Milling tool wear sample.
Tool blade image: 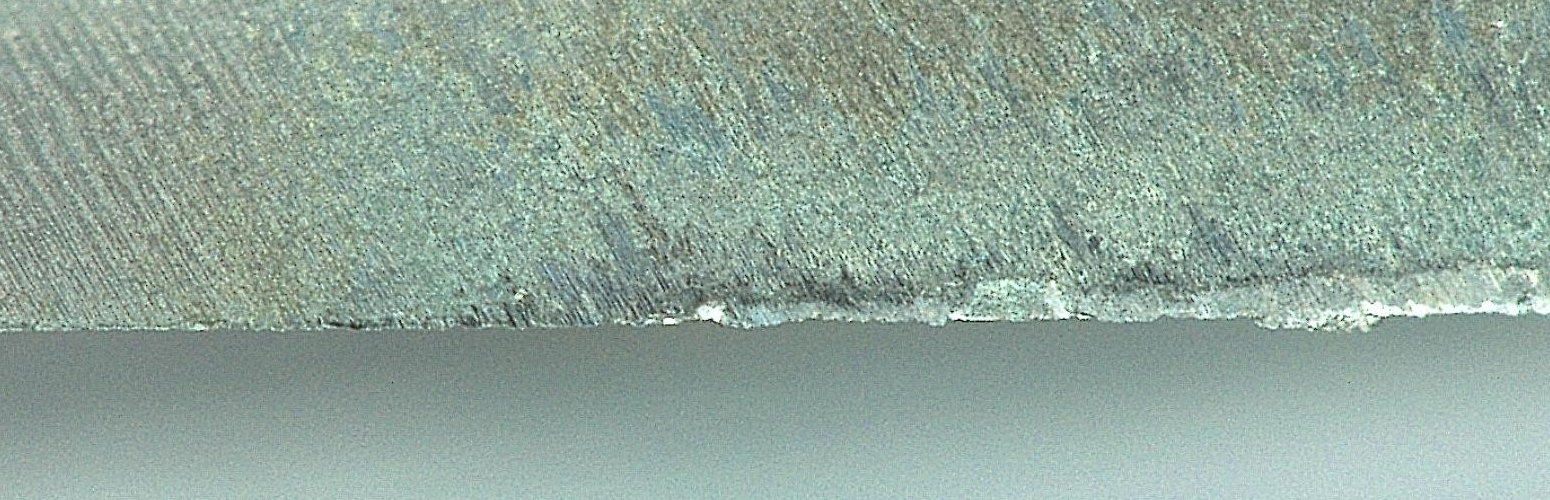
Chip image: 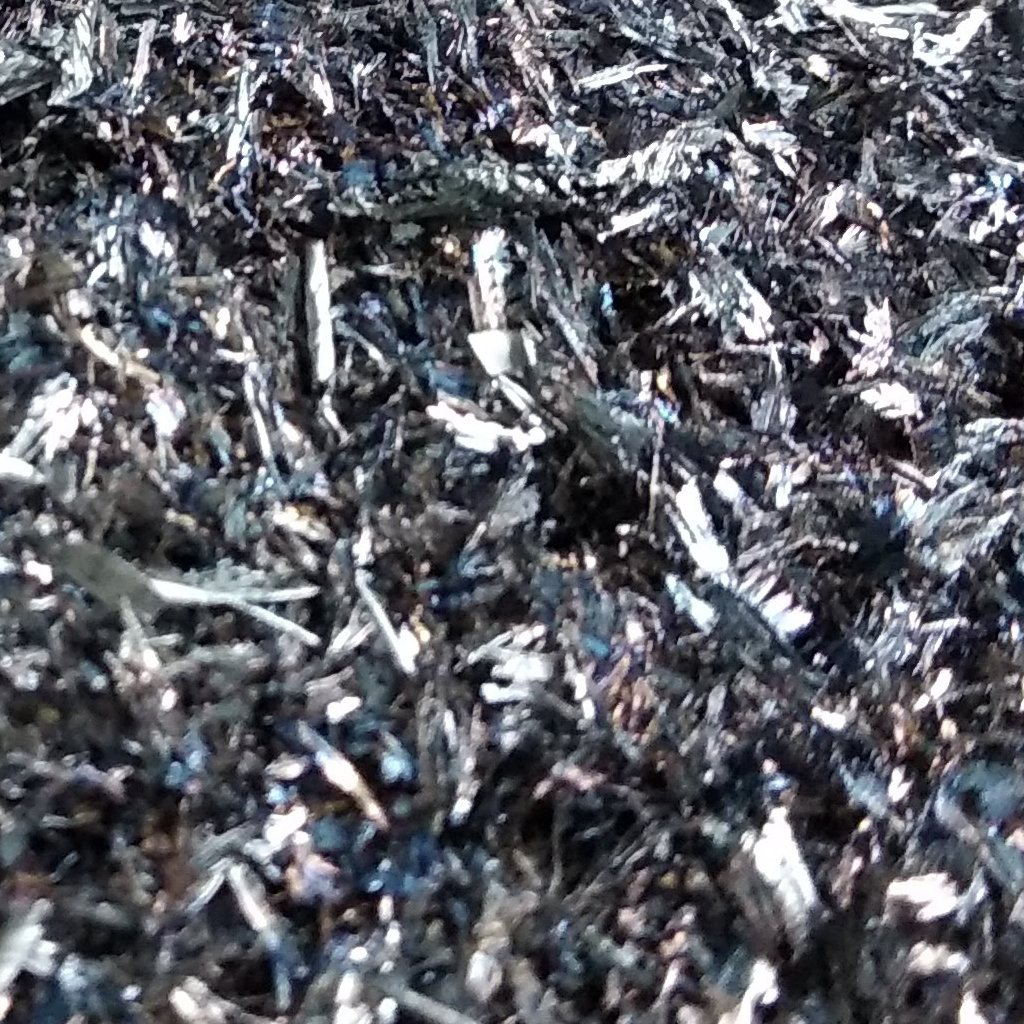
Workpiece image: 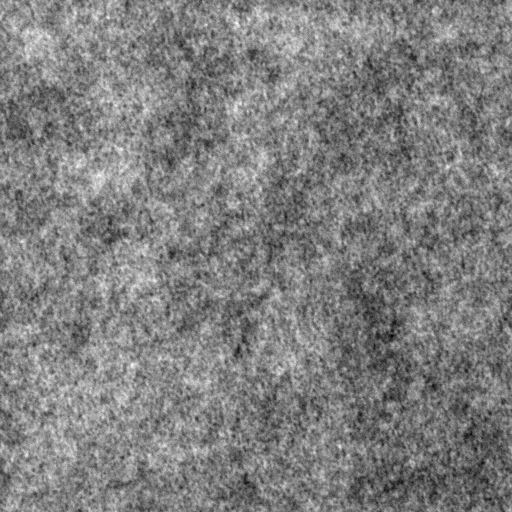
Tool wear state: dulled
Gaps: 10.48
Flank wear: 134.22
Overhang: 15.73
Force-signal Mel-spectrograms (X, Y, Z axes): 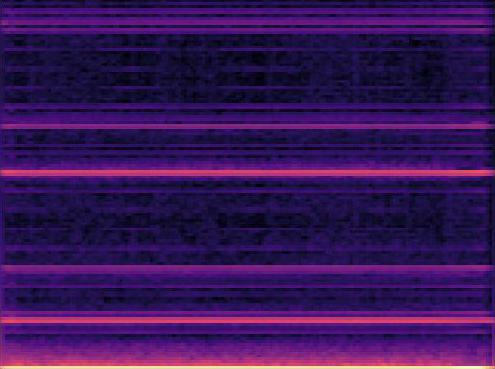 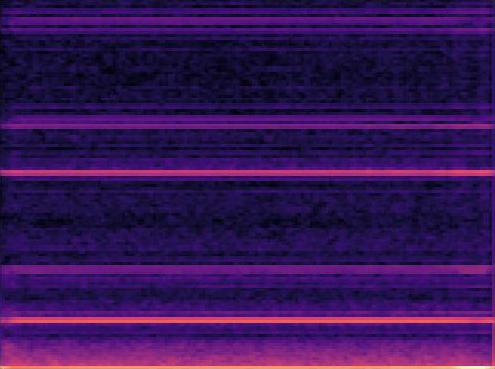 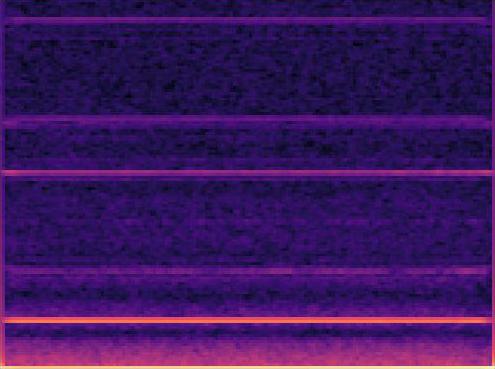
Force-signal scalograms (X, Y, Z axes): 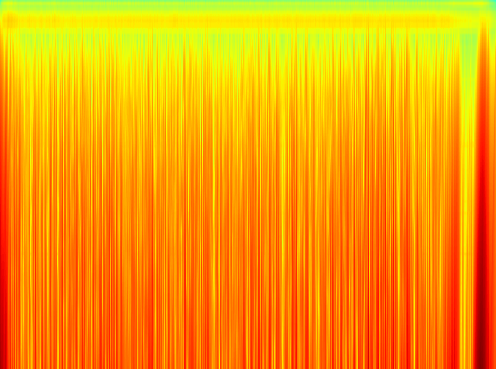 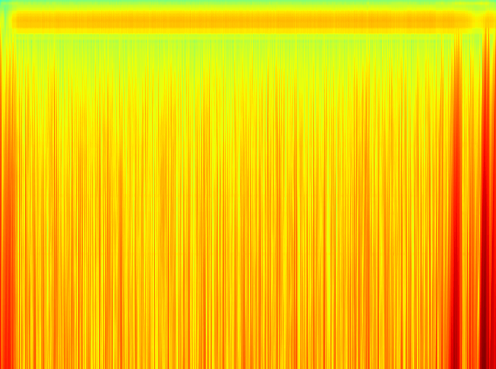 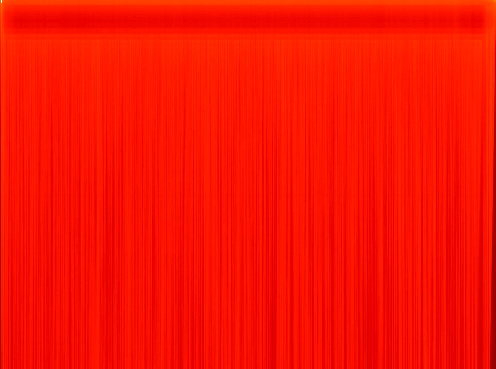
Force phase: accelerated_severe_wear